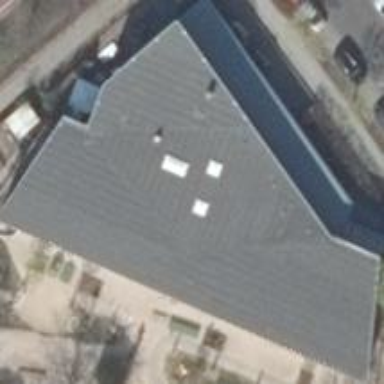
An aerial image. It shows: Flat roof kindergarten building.